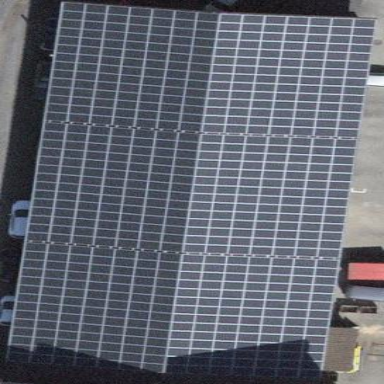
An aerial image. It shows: Solar power generator.